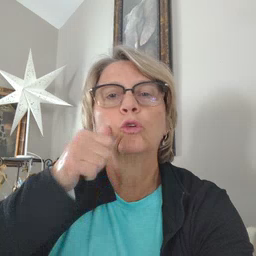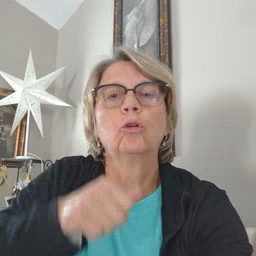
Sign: girl